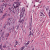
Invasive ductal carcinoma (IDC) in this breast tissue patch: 1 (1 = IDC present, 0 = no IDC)